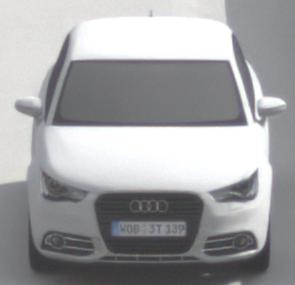
Make: Audi
Model: A1 Sportback 1.2 TFSI
Detailed model: A1 (8X) Sportback
Model produced from: 2012/03
Model produced until: 2014/11
Doors: 5
Color: white
Road condition: dry road
Daytime: morning or afternoon
Contrast: low contrast